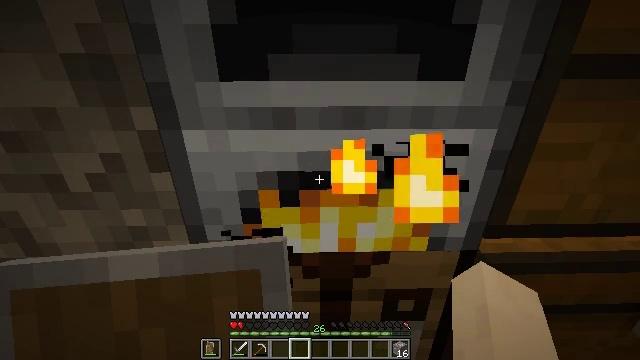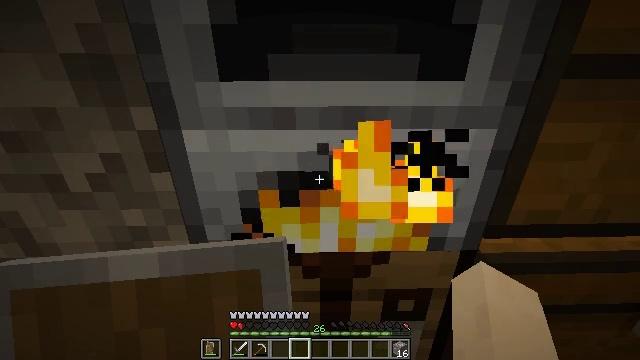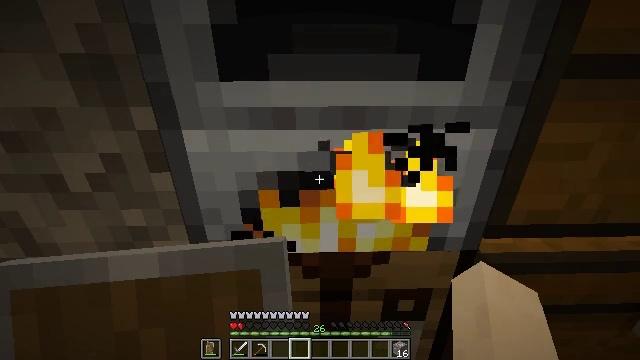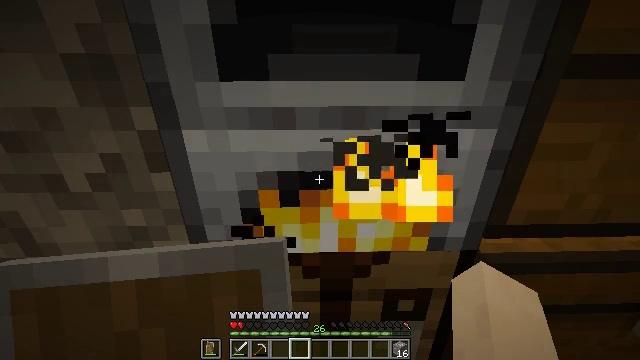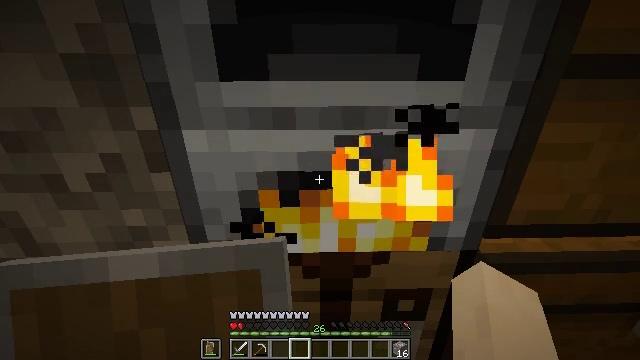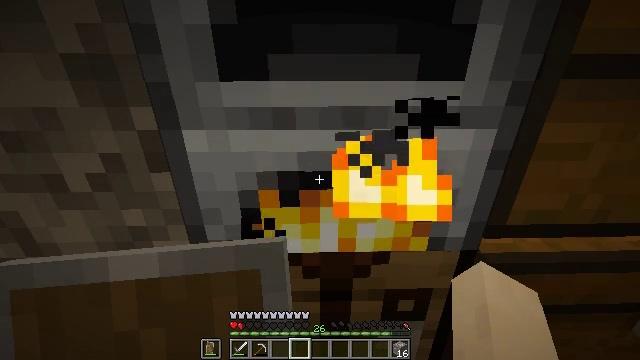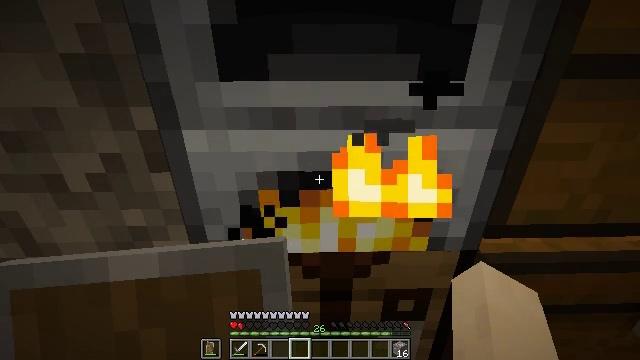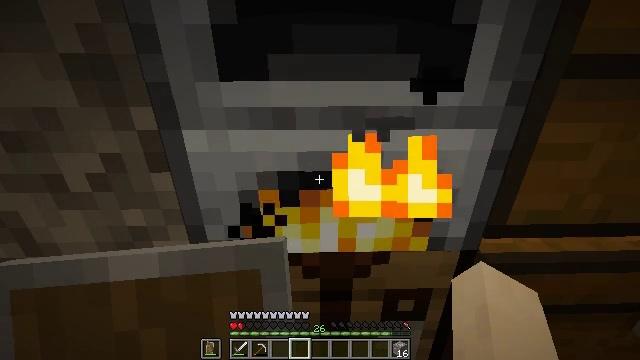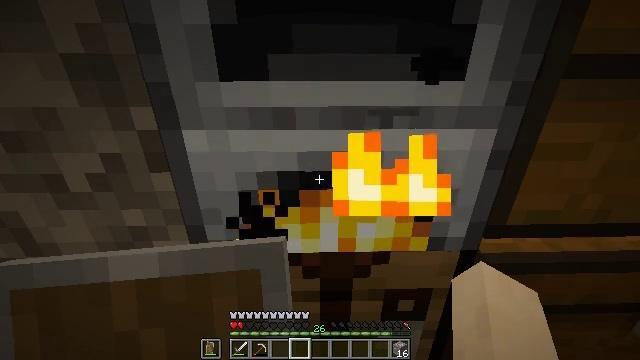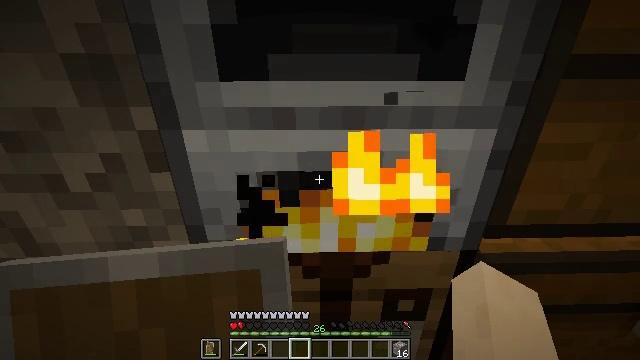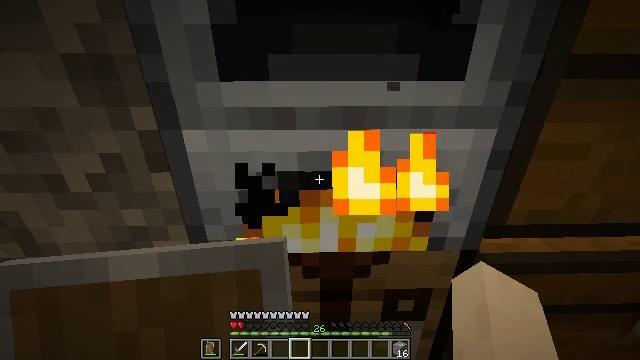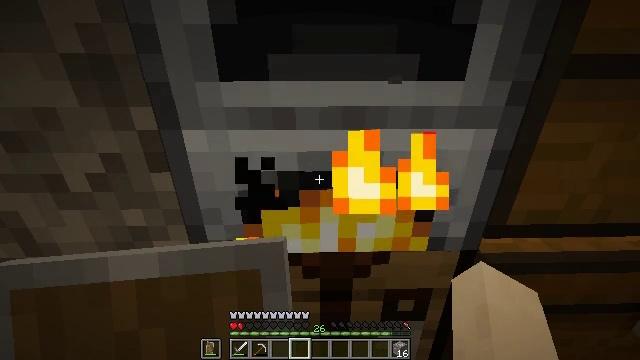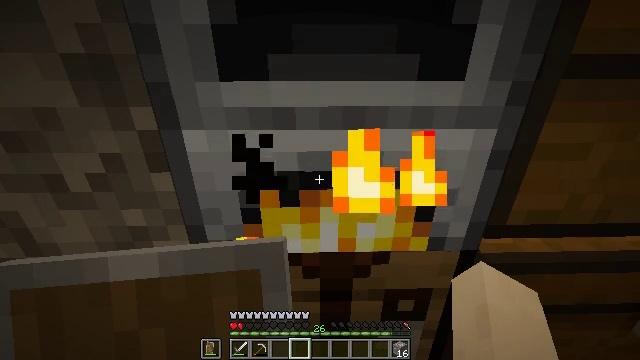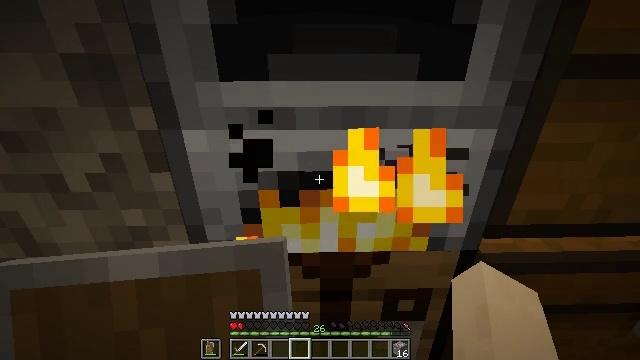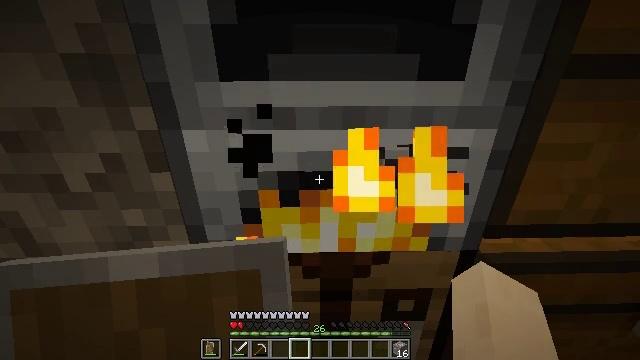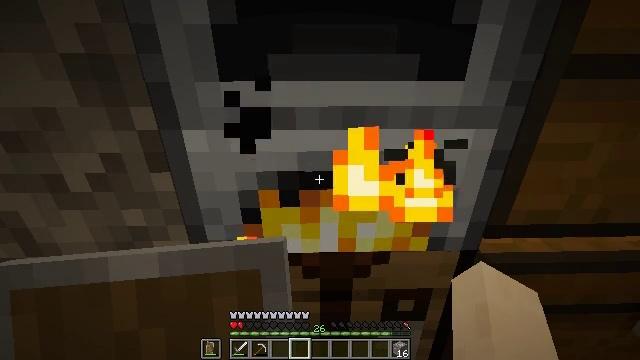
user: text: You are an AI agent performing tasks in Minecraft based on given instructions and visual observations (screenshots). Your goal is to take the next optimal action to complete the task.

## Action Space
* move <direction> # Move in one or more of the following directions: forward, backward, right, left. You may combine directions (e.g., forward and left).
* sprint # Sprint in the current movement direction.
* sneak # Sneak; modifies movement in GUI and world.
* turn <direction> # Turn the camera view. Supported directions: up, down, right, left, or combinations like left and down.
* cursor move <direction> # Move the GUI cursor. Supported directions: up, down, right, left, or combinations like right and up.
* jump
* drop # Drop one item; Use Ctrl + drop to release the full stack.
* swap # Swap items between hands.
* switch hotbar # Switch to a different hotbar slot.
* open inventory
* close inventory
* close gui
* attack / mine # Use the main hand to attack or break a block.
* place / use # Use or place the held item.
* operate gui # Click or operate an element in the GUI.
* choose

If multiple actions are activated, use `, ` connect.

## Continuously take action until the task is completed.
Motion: motion action
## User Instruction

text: Craft a cobblestone wall.
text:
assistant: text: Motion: no_op
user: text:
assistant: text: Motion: no_op
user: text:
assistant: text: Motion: no_op
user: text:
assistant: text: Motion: no_op
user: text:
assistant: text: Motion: no_op
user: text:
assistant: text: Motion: no_op
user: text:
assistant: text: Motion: no_op
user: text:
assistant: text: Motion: no_op
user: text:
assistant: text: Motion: no_op
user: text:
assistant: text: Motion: no_op
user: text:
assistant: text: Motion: no_op
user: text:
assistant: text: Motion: no_op
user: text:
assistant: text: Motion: no_op
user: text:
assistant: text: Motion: no_op
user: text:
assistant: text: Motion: no_op
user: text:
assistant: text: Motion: no_op
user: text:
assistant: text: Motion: no_op
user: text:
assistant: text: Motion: no_op
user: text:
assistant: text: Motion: no_op
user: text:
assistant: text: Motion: no_op
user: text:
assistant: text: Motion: no_op
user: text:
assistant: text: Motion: no_op
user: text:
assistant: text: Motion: no_op
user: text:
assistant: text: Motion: no_op
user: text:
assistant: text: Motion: no_op
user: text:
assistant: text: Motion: no_op
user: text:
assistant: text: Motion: no_op
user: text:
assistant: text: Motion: no_op
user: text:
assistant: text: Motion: no_op
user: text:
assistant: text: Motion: no_op